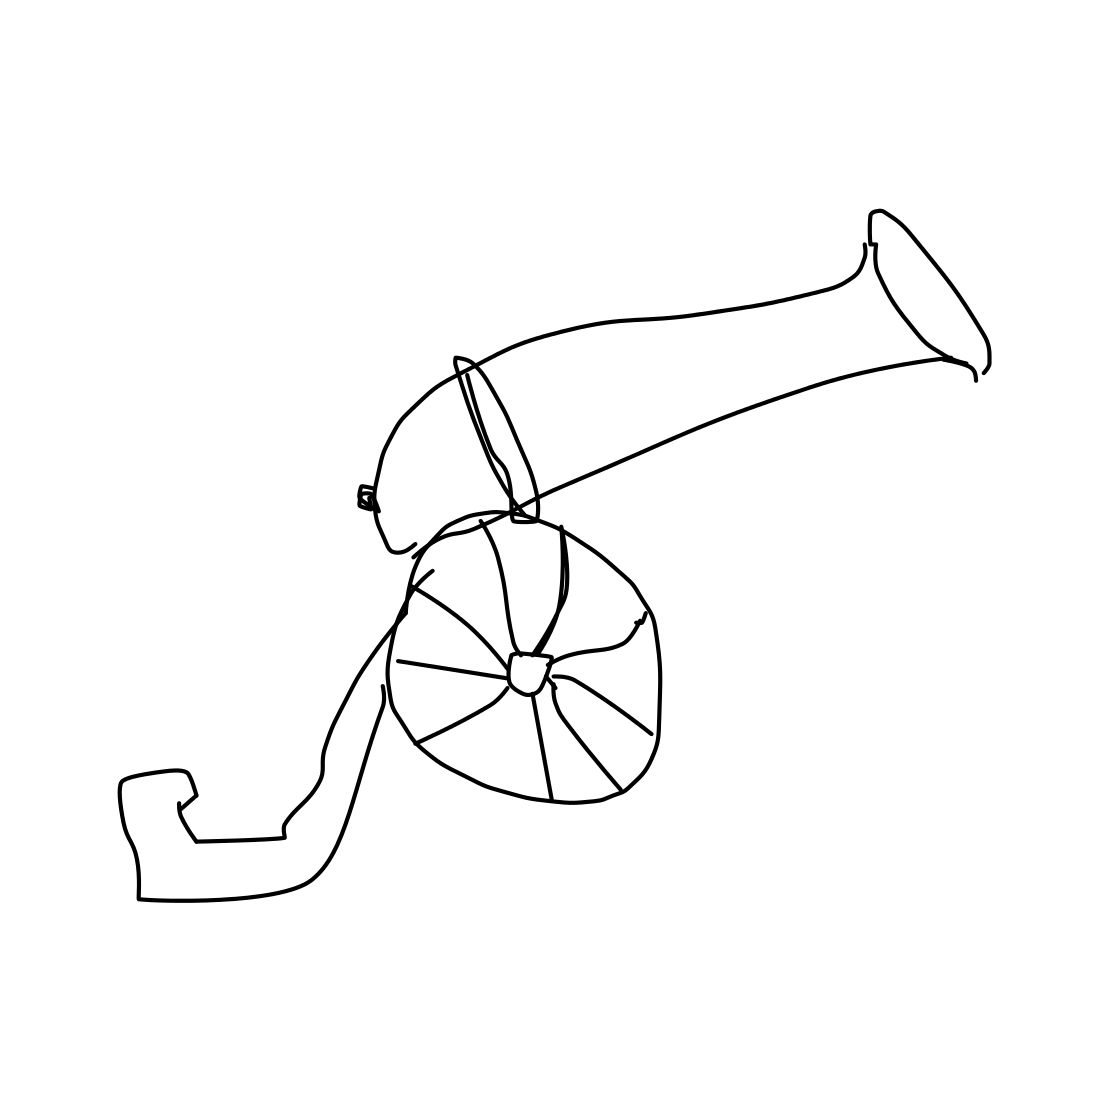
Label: cannon